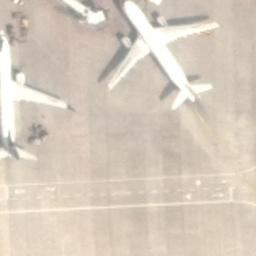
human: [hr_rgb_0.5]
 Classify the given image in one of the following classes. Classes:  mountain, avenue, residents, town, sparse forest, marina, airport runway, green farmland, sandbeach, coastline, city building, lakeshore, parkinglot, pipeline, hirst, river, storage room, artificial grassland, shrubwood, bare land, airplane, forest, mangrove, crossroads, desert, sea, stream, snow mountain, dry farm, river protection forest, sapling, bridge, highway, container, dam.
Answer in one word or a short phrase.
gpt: airplane